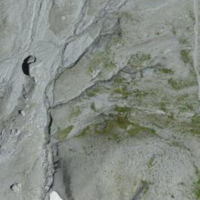
EUNIS habitat code: 48
Species observed at this site:
Ranunculus glacialis